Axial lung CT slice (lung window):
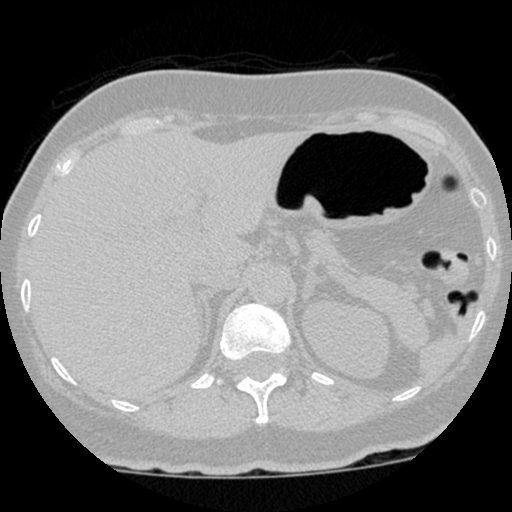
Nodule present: no